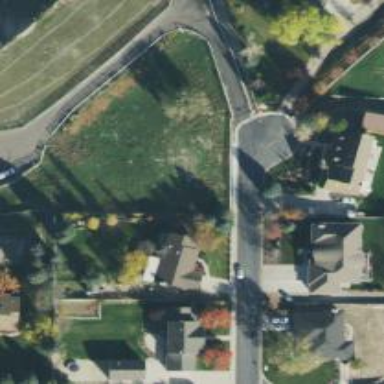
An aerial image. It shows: Residential road.